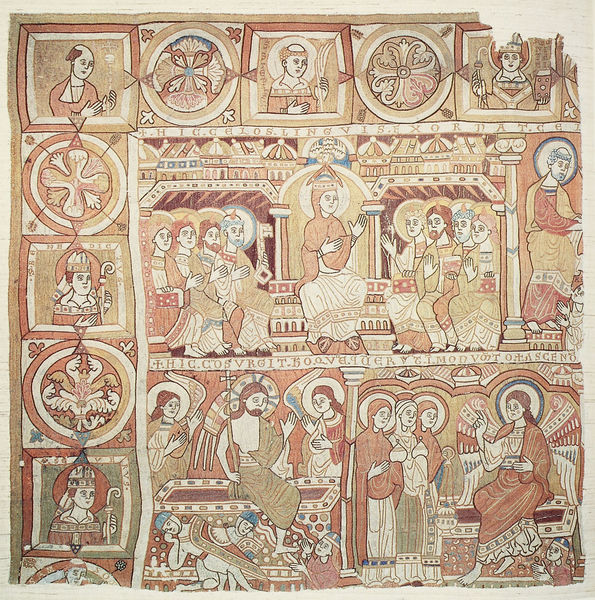
Titel: Fragment eines gestrickten Wandbehanges.
Institution: Niedersachsen/ Kat.Nr.n797
Schlagwörter: flügel, frauen, gelb, menschen, stadt, blumen, frau, männer, säule, weiss, rot, ornament, bibel, felder, gold, engel, schlafen, bischof, soldaten, thron, kreuz, beten, heiligenschein, christus, grab, jesus, christlich, mitra, heilige, anbeten, jünger, maria, anbetung, auferstehung, heiligenscheine, bischofsstab, buchmalerei, jesseboom, buchmalereio, nimbus#